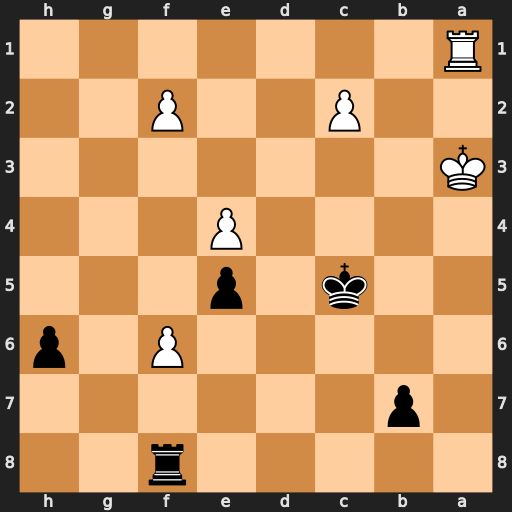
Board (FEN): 5r2/1p6/5P1p/2k1p3/4P3/K7/2P2P2/R7
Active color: b
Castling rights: -
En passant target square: -
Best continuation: Ra8+ Kb2 Rxa1 Kxa1 Kd6